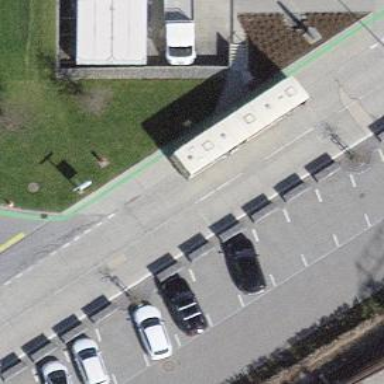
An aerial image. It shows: Bus stop with designated public transport stop position.